Brain MRI, t2w sequence, axial 2D slice.
Patient: age 44, sex F, weight 96 kg, height 1.95 m
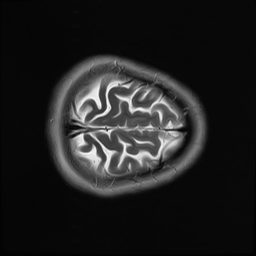